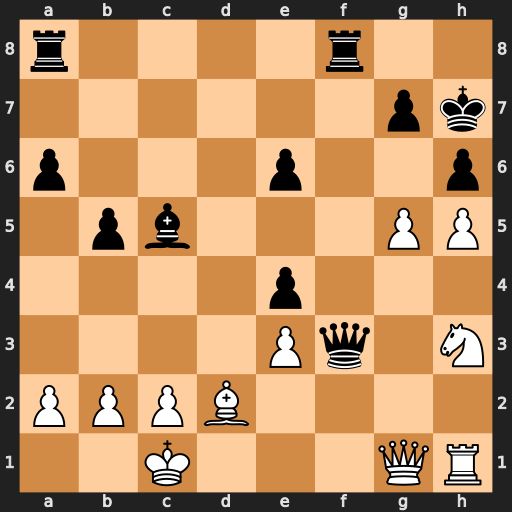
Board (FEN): r4r2/6pk/p3p2p/1pb3PP/4p3/4Pq1N/PPPB4/2K3QR
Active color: w
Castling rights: -
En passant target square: -
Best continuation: gxh6 Qf1+ Qxf1 Rxf1+ Rxf1